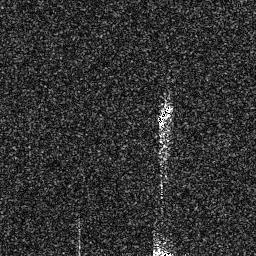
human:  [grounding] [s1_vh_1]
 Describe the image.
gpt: In the satellite image, there is  <ref>1 small ship </ref> <box>[[59, 39, 67, 48, 0]]</box> located at center.